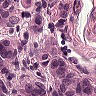
Metastatic tissue present: yes